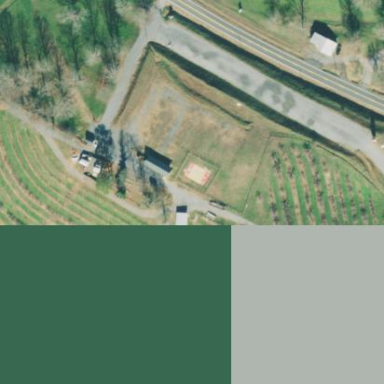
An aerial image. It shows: Orchard.